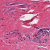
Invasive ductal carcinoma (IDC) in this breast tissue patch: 0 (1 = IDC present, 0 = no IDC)